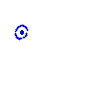
Particle: pion